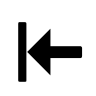
Cursor type: resize_w
OS/theme: linux-notwaita
Variant: black